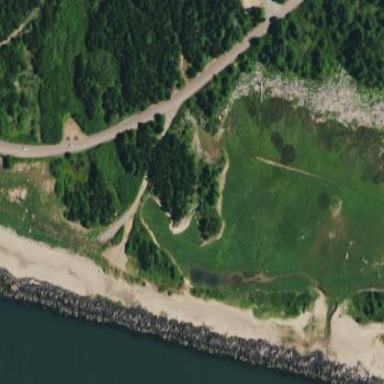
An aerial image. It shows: Sandy beach with natural surroundings.